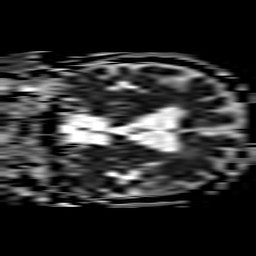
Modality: ADC
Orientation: coronal
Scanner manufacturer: philips
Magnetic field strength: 3 T
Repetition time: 3.339 s
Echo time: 0.076 s